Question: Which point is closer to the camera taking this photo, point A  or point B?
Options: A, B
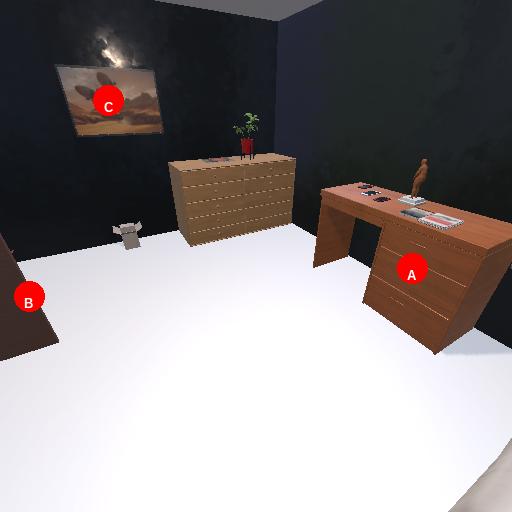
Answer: A